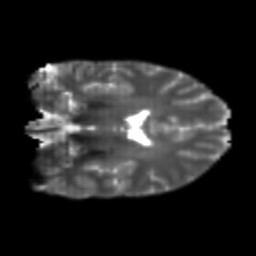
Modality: T2w
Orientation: coronal
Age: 20
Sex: female
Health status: healthy
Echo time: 0.074 s